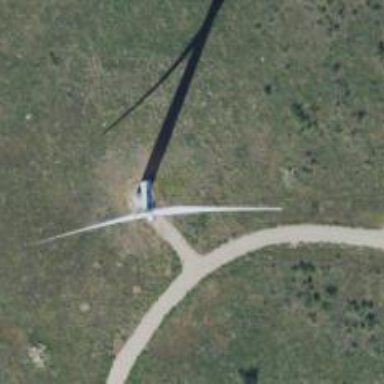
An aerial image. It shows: Wind generator in the form of horizontal axis wind turbine.